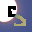
Label: 5